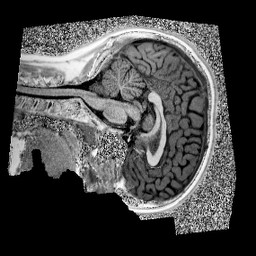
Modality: UNIT1
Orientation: sagittal
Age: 12
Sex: female
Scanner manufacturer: siemens
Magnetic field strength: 3 T
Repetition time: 4 s
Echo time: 0.00299 s